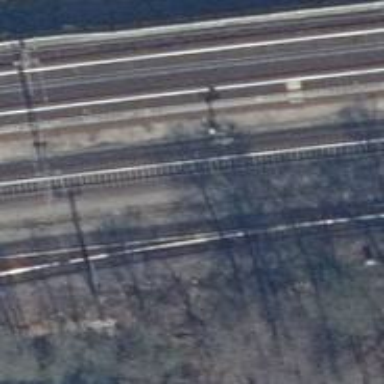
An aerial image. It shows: Railway signal.